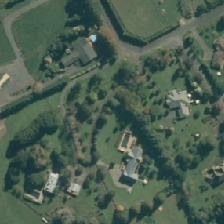
Land cover: urban_build_up